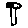
Label: tree